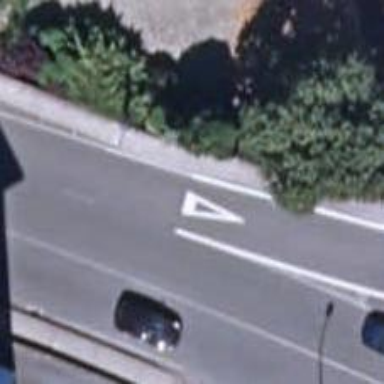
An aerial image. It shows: Road with "give way" sign.